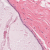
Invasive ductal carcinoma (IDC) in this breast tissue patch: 0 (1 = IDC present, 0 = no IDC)